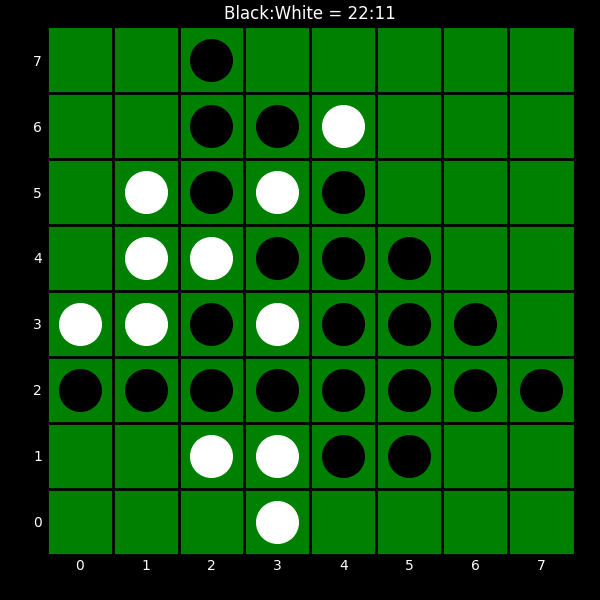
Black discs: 22
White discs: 11